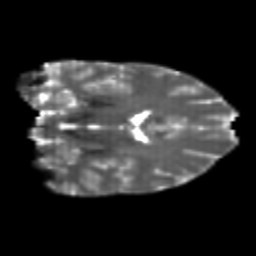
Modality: T2w
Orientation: coronal
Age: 21
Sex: female
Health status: healthy
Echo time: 0.074 s